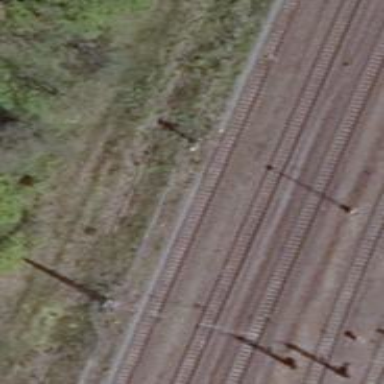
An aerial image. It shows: Railway signal.